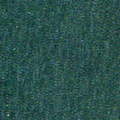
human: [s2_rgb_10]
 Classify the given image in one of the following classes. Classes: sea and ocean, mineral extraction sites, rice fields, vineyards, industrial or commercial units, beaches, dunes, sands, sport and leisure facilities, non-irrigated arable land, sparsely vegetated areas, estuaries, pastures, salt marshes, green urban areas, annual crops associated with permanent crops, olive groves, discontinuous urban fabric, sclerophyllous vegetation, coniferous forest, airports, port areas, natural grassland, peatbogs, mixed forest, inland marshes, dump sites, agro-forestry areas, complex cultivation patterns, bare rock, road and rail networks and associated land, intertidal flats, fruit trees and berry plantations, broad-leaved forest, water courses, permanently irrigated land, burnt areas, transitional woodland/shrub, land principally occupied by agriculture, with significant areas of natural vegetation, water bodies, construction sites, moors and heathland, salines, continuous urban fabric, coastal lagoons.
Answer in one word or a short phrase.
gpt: sea and ocean